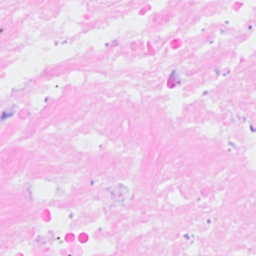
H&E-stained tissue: Breast